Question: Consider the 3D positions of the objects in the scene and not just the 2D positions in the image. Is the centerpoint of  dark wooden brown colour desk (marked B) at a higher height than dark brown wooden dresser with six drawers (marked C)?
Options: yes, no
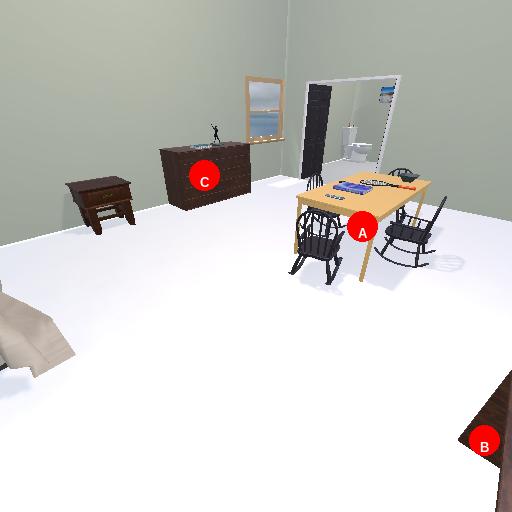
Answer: yes